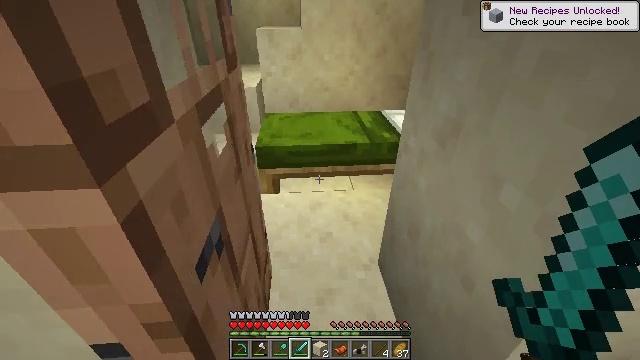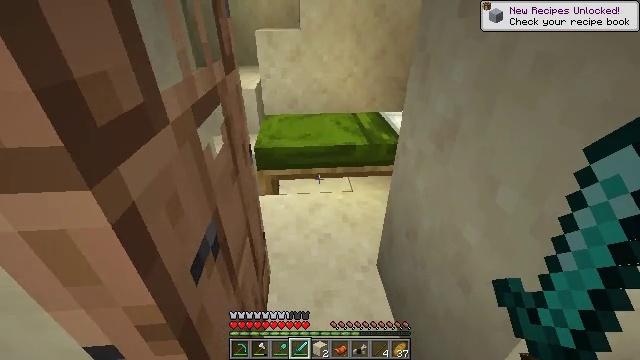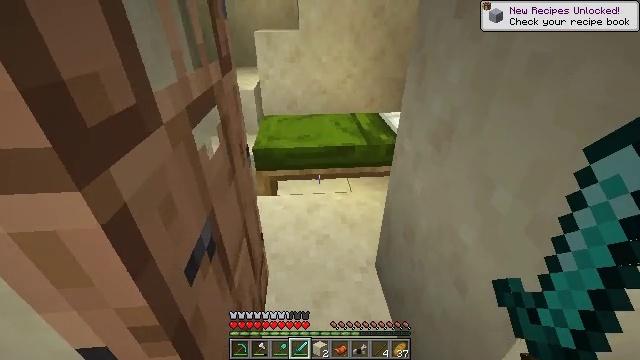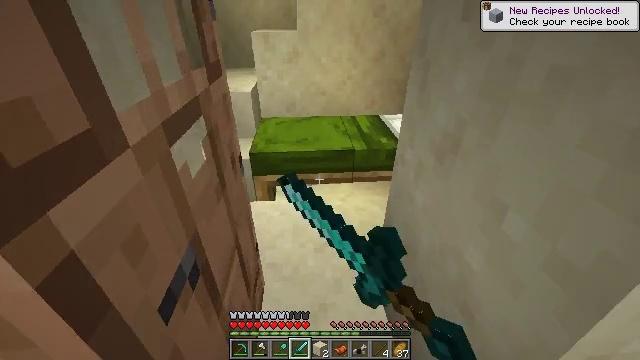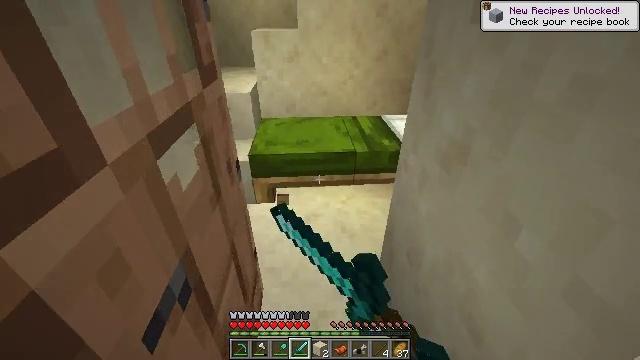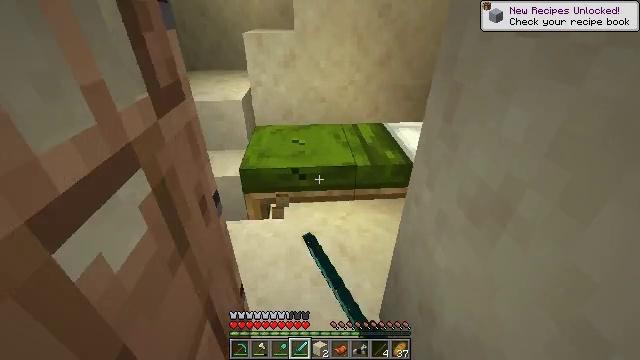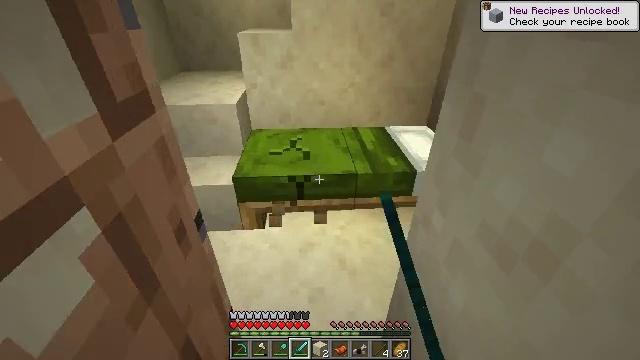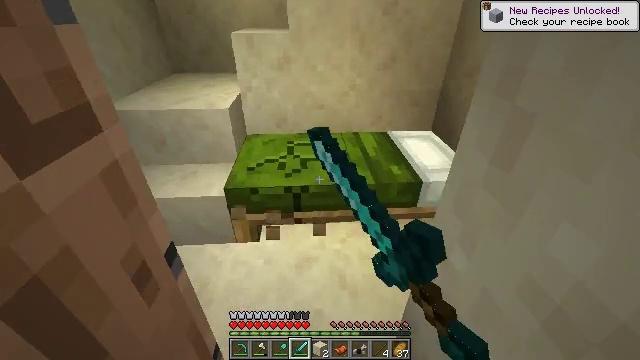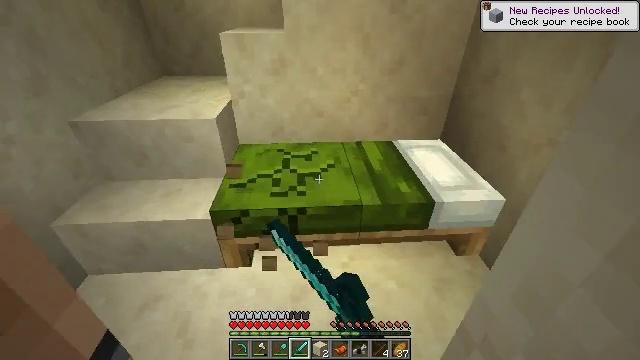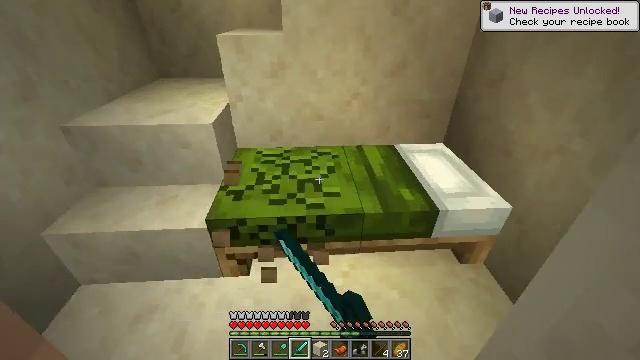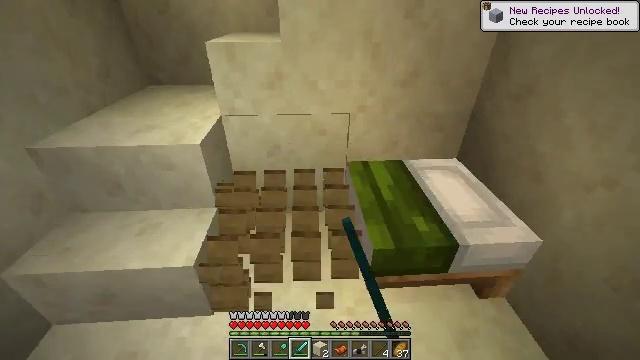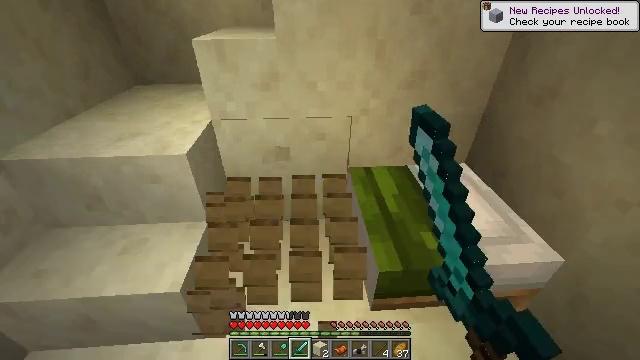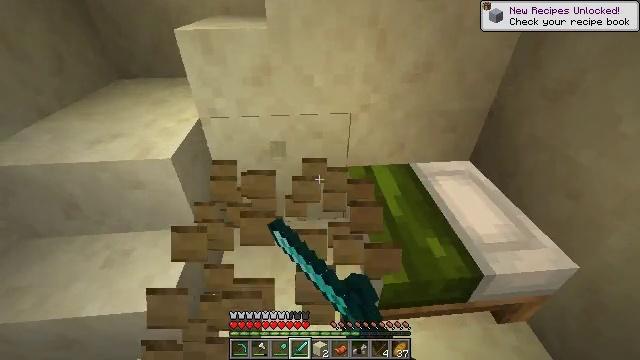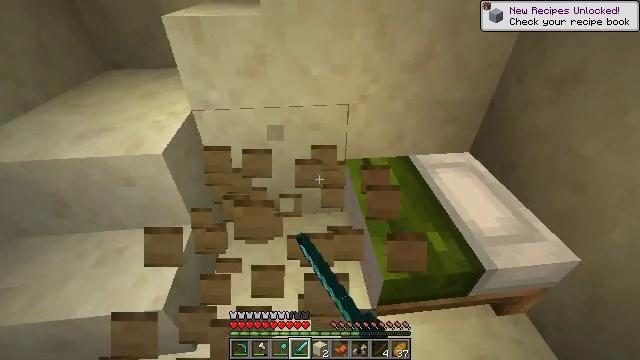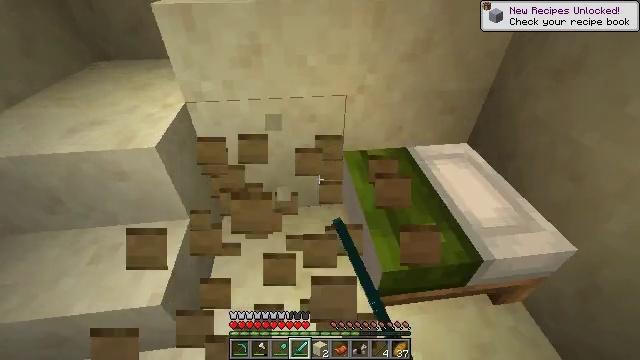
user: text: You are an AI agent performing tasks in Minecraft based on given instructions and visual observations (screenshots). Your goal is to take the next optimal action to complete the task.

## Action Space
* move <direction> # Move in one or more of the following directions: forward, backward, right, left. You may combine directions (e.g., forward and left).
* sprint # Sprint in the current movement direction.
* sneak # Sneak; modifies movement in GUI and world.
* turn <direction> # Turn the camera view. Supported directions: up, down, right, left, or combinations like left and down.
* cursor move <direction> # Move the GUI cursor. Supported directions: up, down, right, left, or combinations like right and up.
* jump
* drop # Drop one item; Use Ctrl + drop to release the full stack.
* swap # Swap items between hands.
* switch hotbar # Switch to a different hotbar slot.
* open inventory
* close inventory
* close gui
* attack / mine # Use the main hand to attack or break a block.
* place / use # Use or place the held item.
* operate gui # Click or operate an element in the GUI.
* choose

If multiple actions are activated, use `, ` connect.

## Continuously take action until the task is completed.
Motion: motion action
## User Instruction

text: Dismantle the green bed for relocation.
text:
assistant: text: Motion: move forward
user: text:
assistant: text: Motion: move forward, attack / mine
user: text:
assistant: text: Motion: move forward, attack / mine
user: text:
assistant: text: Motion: move forward, attack / mine
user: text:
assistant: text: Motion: move forward, attack / mine
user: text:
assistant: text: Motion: move forward, attack / mine
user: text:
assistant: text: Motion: move forward, attack / mine
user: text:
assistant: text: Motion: move forward, attack / mine
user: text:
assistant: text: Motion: move forward, attack / mine
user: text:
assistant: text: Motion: move forward, attack / mine
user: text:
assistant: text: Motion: turn down, attack / mine
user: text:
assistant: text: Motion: turn right and down, attack / mine
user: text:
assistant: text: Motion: turn down, attack / mine
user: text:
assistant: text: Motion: turn down, attack / mine
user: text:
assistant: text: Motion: attack / mine